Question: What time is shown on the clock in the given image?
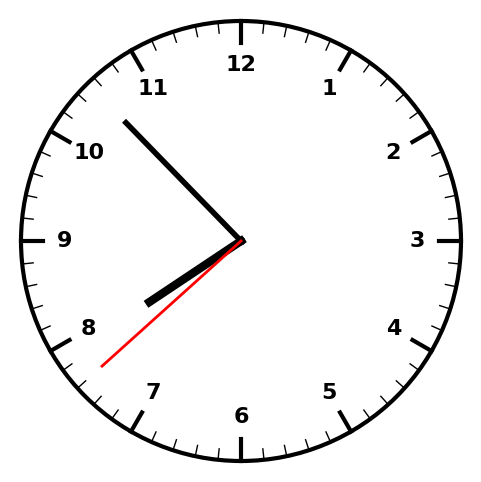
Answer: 07:52:38